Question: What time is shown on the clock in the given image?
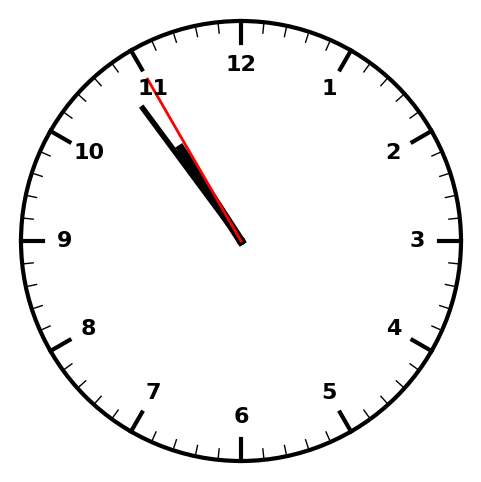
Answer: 10:53:55